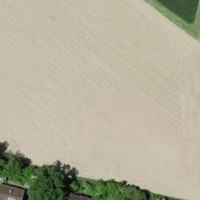
EUNIS habitat code: 52
Species observed at this site:
Medicago sativa